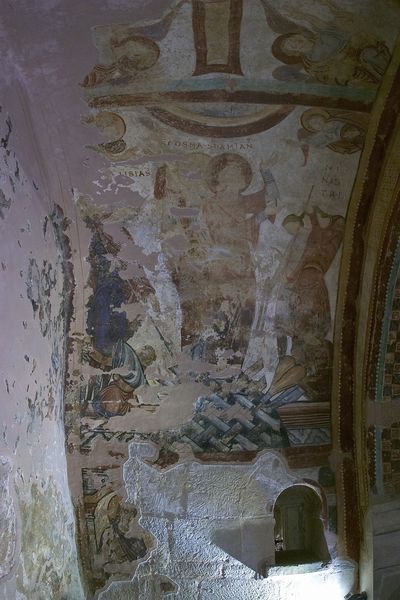
Titel: San Juan de la Pena, Aragón
Standort: Huesca, S. Juan de la Pena (EU - E - Aragonien)
Schlagwörter: blau, mann, weiß, braun, fenster, malerei, wand, alte, stein, bild, kirche, gold, decke, rosa, engel, bogen, ziegel, farbe, lila, wandgemälde, foto, dom, loch, schimmel, heiligenschein, putz, christus, jesus, mittelalter, zerstört, fresko, heilig, maria, flechtwerk, kreuzgang, deckenmalerei, mauersteine, restauration, deckenfresko, deckengewölbe, abgesplittert, setin, farbw